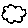
Label: cloud